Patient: sex M, age 68
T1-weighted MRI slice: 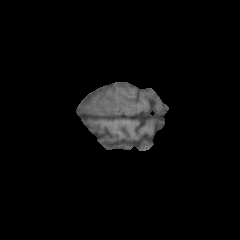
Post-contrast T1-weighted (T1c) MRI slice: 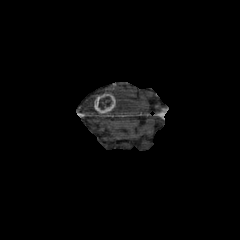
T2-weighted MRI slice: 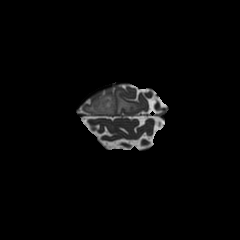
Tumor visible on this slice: yes
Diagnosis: Glioblastoma, IDH-wildtype
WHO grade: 4